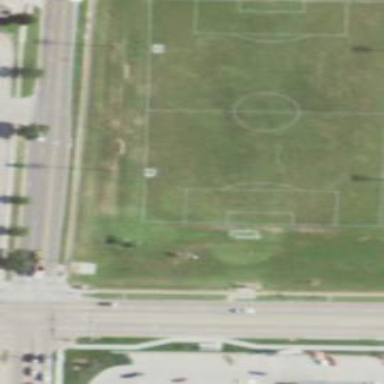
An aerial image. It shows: Soccer pitch designated for leisure and sports activities.